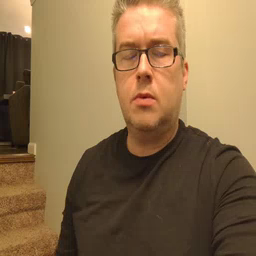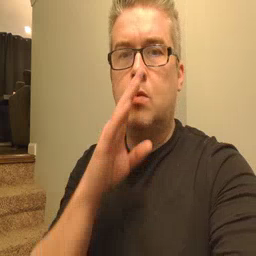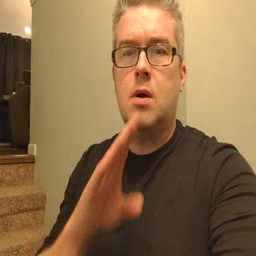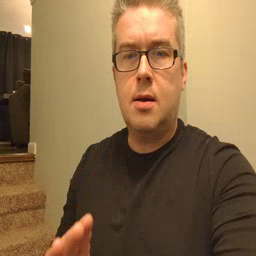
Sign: quiet